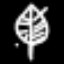
Label: leaf